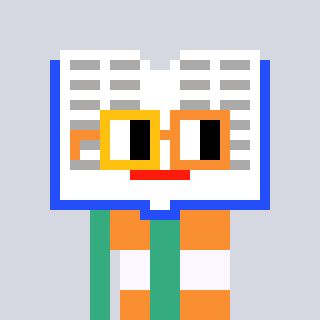
a pixel art character with square yellow and orange glasses, a dictionary-shaped head and a teal-colored body on a cool background